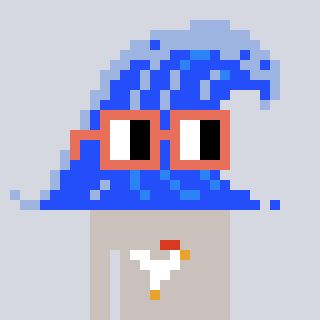
a pixel art character with square orange glasses, a wave-shaped head and a foggrey-colored body on a cool background